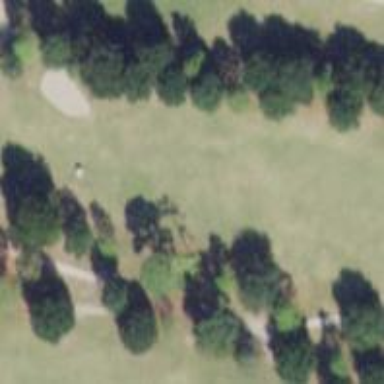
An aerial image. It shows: View of golf hole.